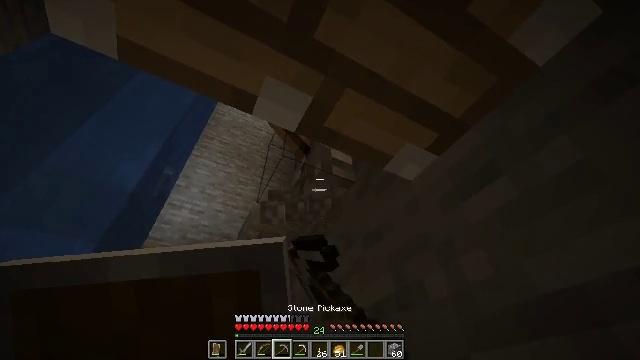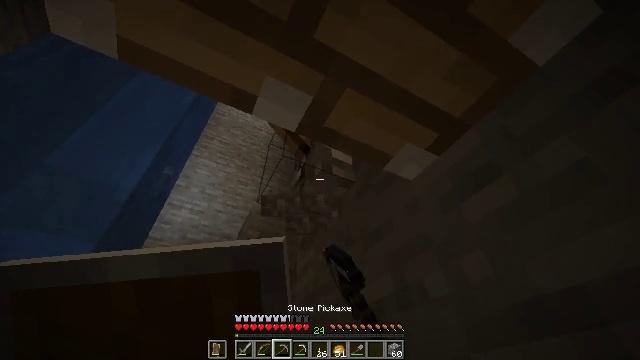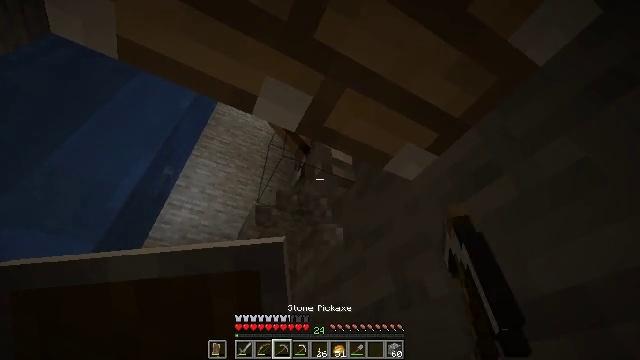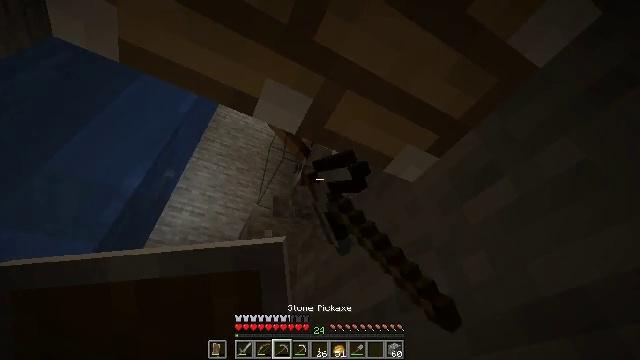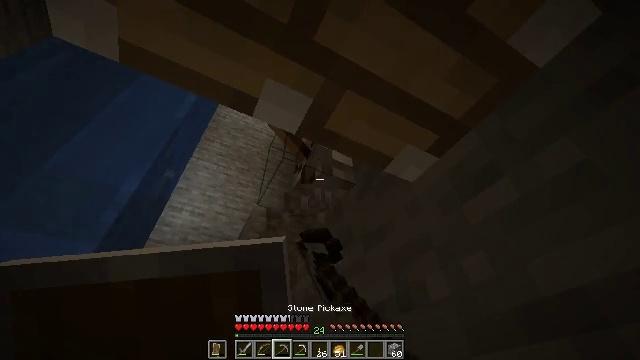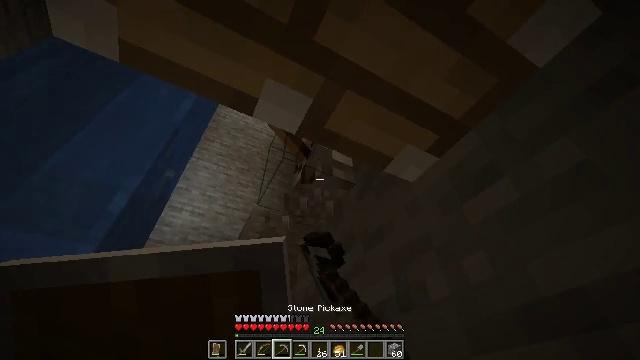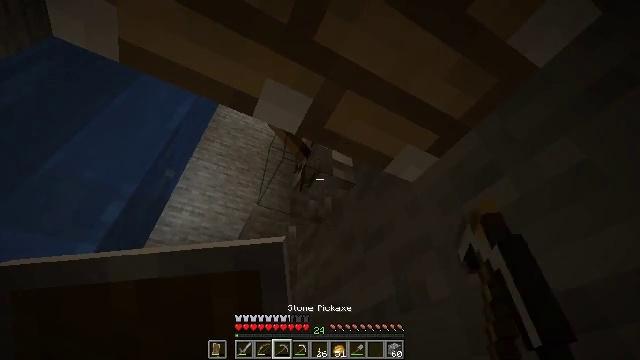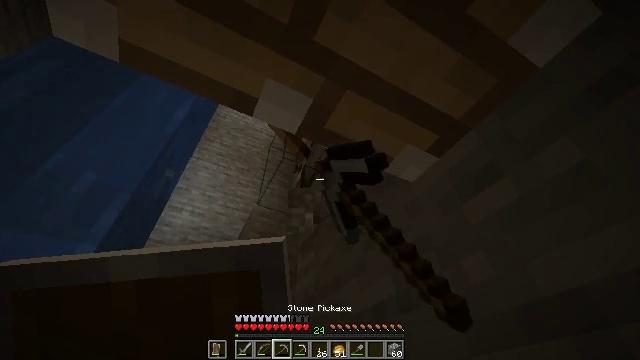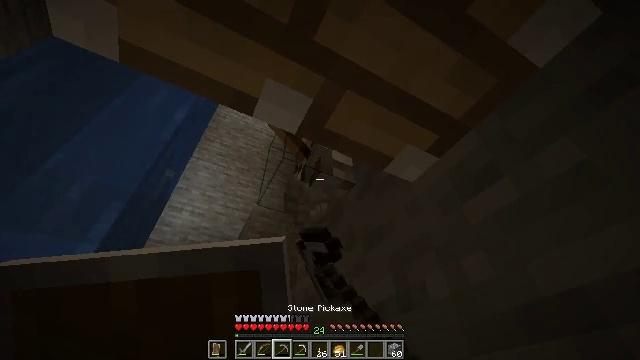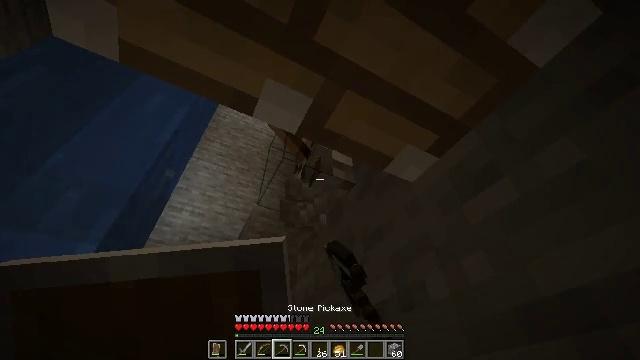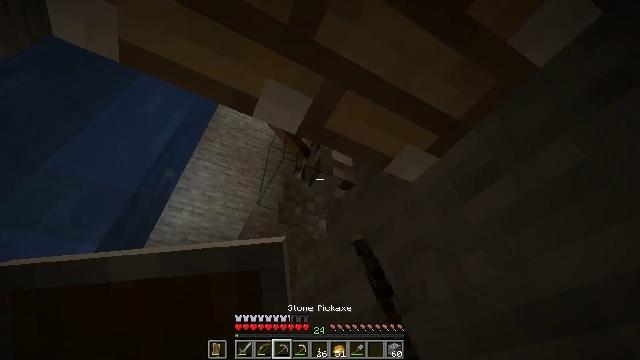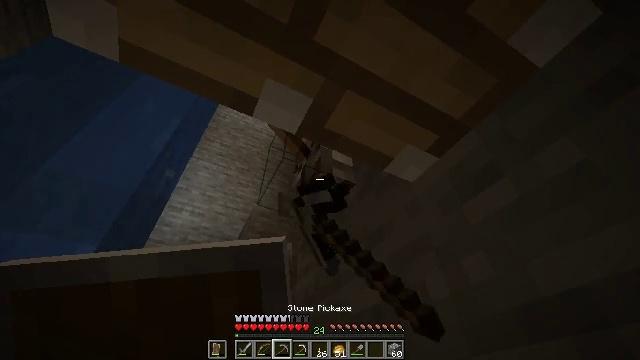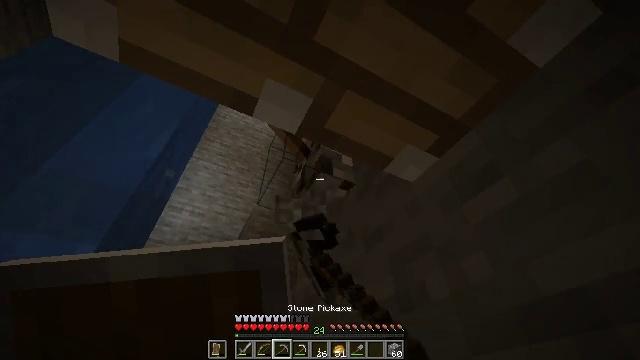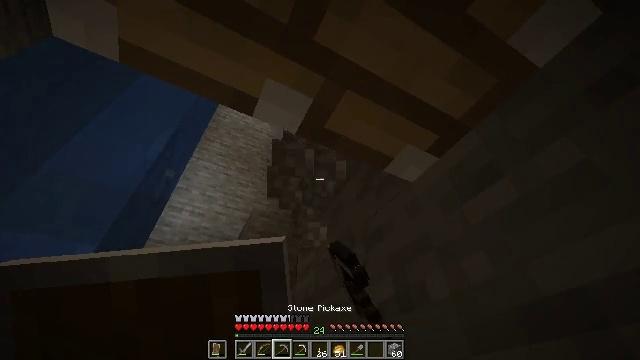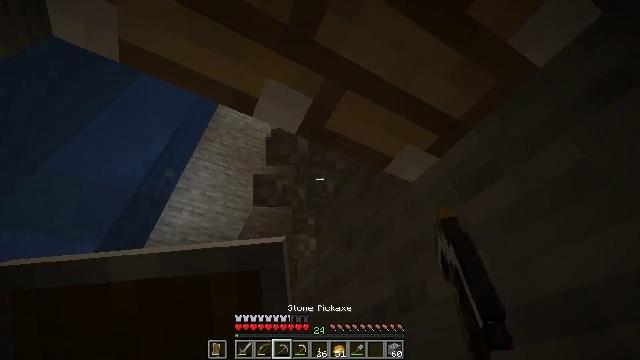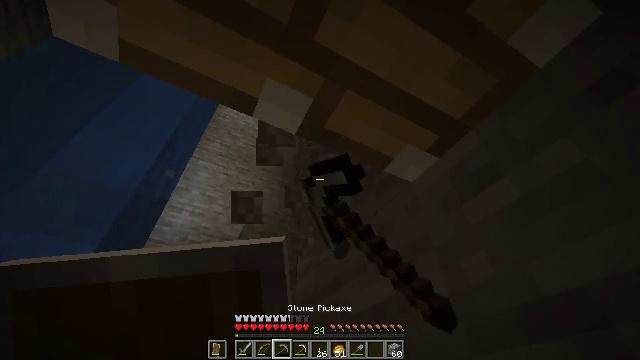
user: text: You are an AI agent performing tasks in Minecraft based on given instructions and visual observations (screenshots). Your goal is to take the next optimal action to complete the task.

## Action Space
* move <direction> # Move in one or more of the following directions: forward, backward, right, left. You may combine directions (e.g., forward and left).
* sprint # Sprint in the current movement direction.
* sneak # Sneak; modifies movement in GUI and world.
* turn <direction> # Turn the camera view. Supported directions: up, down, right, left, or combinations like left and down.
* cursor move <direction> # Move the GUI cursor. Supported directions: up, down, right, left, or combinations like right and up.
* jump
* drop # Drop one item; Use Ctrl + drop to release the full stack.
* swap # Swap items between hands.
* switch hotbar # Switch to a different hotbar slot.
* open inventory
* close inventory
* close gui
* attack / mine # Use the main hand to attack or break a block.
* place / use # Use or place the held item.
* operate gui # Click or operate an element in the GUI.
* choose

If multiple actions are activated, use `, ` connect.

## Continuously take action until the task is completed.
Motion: motion action
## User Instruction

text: Gather the lever into your inventory.
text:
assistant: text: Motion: sneak, attack / mine
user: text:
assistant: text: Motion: sneak, attack / mine
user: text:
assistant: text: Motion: sneak, attack / mine
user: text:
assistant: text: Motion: sneak, attack / mine
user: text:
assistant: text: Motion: sneak, attack / mine
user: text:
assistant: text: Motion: sneak, attack / mine
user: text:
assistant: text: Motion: sneak, attack / mine
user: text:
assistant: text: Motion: sneak, attack / mine
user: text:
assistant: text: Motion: sneak, attack / mine
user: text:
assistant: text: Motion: sneak, attack / mine
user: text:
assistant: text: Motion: sneak, attack / mine
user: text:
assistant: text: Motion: sneak, attack / mine
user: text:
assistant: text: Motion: sneak, attack / mine
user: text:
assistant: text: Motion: sneak, attack / mine
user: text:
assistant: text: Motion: sneak, attack / mine
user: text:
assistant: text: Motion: sneak, attack / mine
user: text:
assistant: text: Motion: sneak, attack / mine
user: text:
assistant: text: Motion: move forward and move left, sneak, turn left and down
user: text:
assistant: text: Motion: sneak